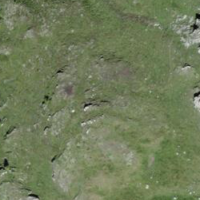
EUNIS habitat code: 26
Species observed at this site:
Kalmia procumbens
Dryas octopetala